Brain MRI, t2w sequence, axial 2D slice.
Patient: age 36, sex F, weight 95 kg, height 1.95 m
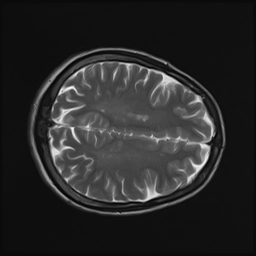